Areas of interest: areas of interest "Qingdao Chengyang Xizeng Hospital"
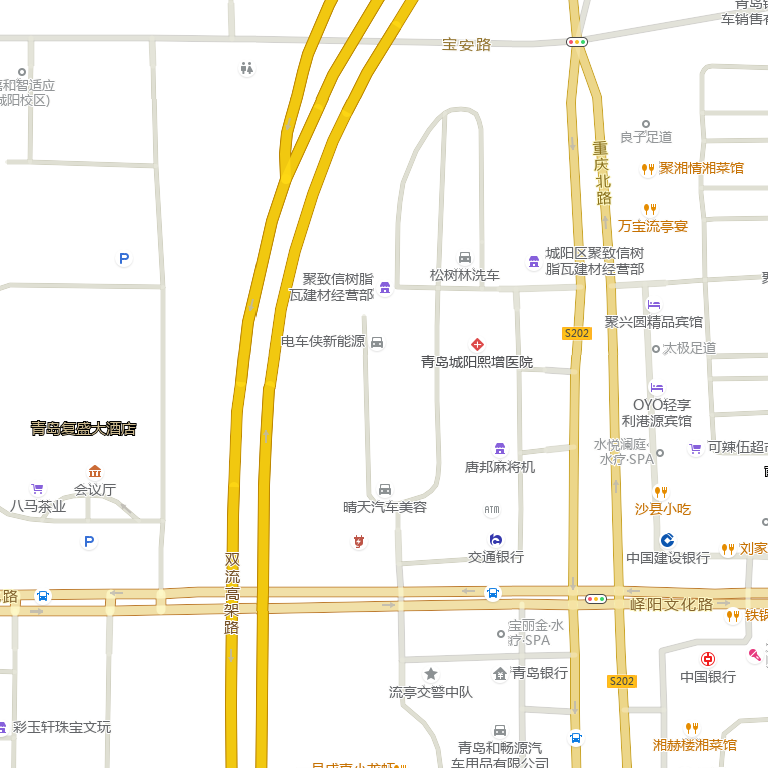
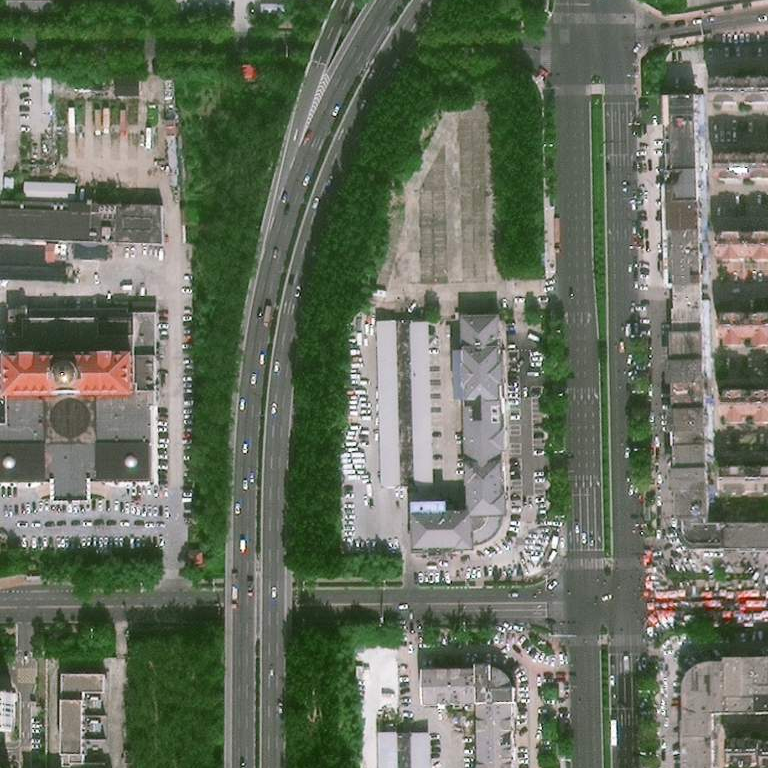